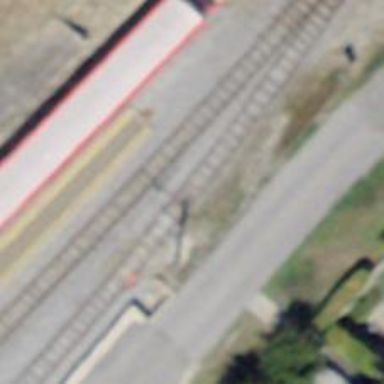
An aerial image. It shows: Narrow-gauge railway siding used for service purposes.